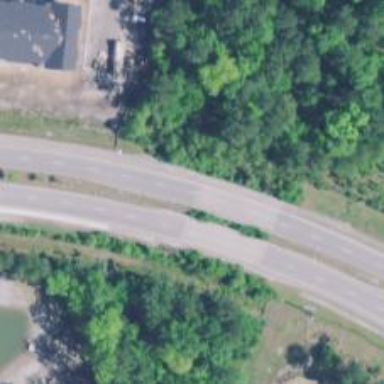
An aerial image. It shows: Secondary road bridge with separate cycle track.